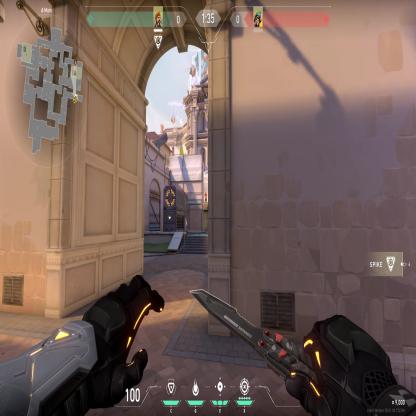
Label: enemy